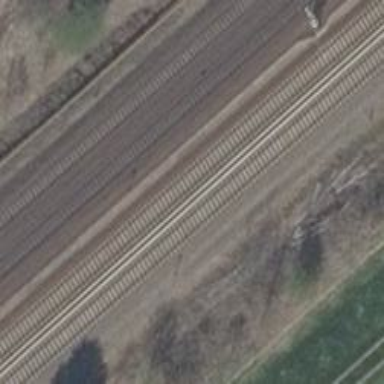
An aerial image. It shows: Railway milestone.